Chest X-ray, PA view. Patient: 47 years old, sex F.
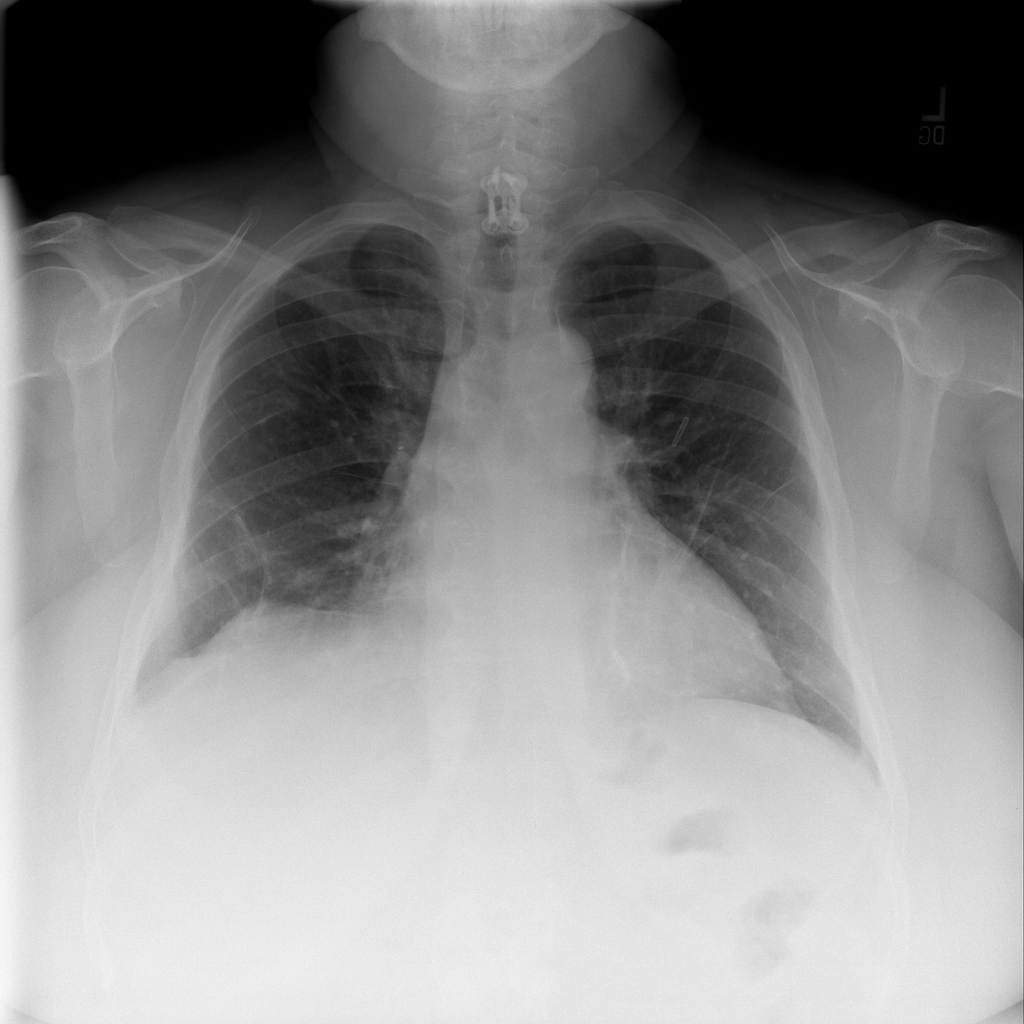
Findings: No Finding